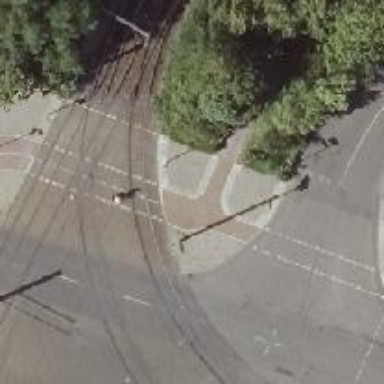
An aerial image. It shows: Tram crossing with traffic signals.